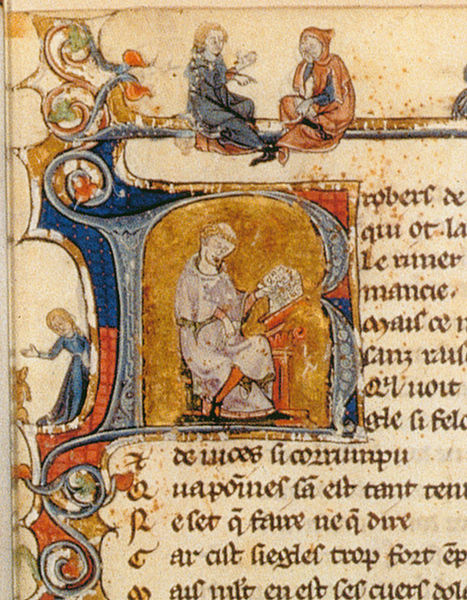
Titel: Enseignment des princes
Künstler: Robert von Blois
Institution: Paris, Bibliothèque de l’Arsenal
Schlagwörter: blau, menschen, frau, rot, kirche, gewand, sitzend, schrift, französisch, lesen, buch, illustration, text, buchstabe, initiale, pult, ranke, anfang, mittelalter, mönch, heiliger, schreiber, tonsur, latein, buchmalerei, minne, codex, manuskript, buchkunst, ranle, alexander roman